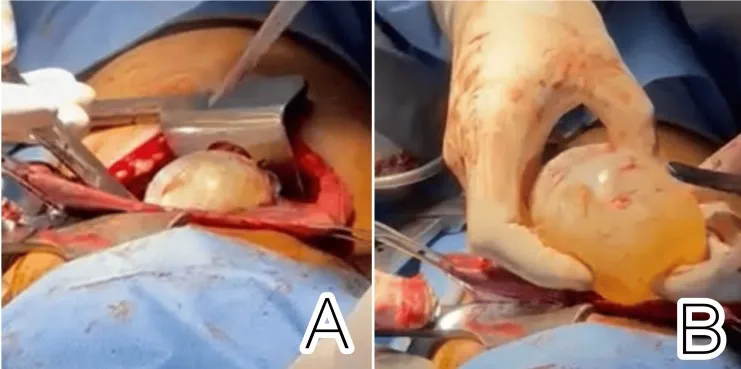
Intraoperative images of hydatid cysts extraction and extracted cysts.
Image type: medical_photograph (other_medical_photograph)